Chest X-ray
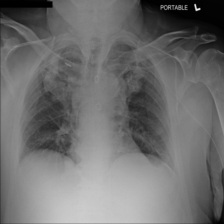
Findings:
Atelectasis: negative
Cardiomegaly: negative
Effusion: negative
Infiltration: negative
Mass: negative
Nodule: negative
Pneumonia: negative
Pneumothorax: negative
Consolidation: negative
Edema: negative
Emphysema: negative
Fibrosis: negative
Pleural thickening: negative
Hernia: negative